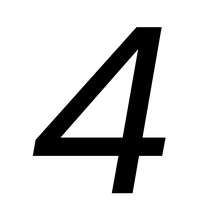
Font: Poppins-Italic